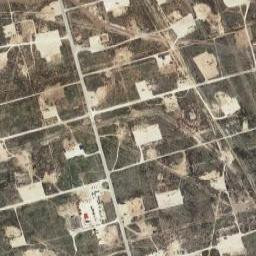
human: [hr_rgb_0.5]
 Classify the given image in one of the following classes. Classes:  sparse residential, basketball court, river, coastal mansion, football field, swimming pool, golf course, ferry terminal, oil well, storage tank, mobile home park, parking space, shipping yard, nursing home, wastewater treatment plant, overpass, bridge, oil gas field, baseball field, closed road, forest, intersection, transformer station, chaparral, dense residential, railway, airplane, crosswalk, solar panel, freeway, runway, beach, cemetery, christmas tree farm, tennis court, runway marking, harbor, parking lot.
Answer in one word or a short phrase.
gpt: oil gas field